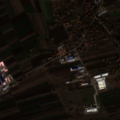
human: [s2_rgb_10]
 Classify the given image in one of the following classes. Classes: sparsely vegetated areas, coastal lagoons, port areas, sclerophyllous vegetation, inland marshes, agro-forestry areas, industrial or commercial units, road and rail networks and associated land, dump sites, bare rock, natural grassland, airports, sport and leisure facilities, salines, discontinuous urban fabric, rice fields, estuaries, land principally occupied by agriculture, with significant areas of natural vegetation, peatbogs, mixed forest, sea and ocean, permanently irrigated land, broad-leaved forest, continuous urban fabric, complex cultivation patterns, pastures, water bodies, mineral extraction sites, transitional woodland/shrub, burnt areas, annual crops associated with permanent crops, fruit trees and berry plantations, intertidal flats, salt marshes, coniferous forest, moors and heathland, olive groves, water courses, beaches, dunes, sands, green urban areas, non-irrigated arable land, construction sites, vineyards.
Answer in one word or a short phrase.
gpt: non-irrigated arable land, complex cultivation patterns, land principally occupied by agriculture, with significant areas of natural vegetation